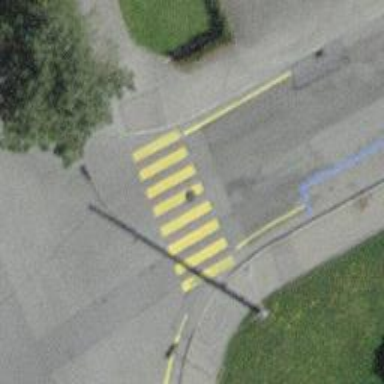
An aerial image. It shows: Marked crossing on the road.